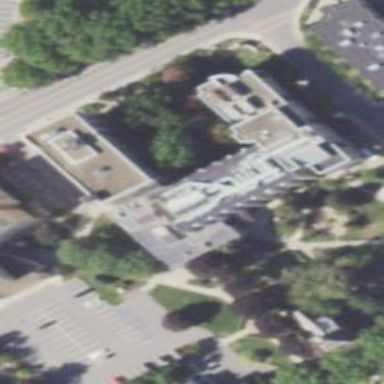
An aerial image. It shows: College building.